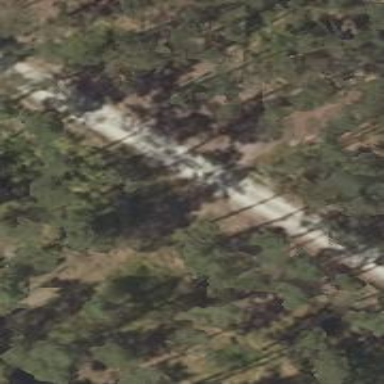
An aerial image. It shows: Track road.